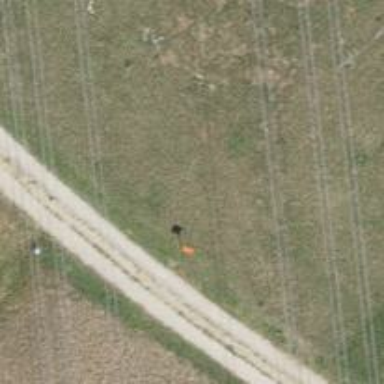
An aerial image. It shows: Aerial marker.